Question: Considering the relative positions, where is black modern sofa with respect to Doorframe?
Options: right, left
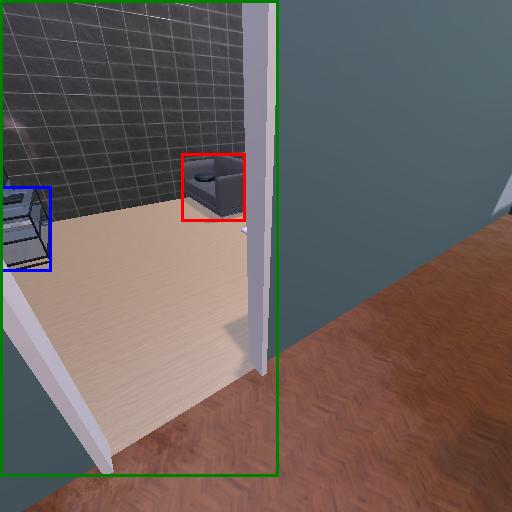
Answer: right